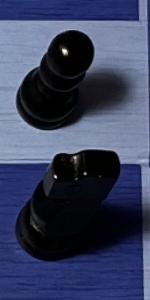
Label: Knight_Black